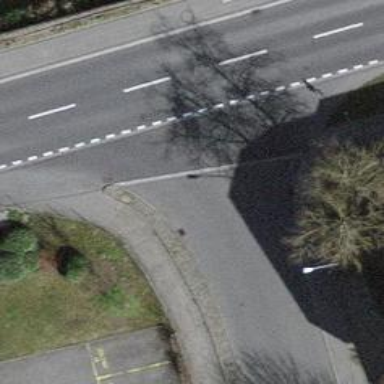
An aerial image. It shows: Unmarked crossing on the road.